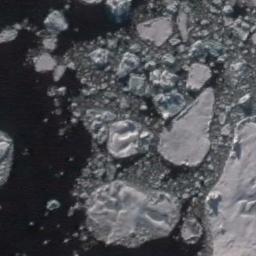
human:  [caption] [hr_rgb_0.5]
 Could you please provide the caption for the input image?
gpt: Countless ice cubes of all sizes are closely connected into a large piece floating on the deep blue sea .

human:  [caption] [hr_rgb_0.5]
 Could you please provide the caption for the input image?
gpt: There are sea ice of different sizes .

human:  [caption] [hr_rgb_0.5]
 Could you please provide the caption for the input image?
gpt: There is a big ice and many small ice on the dark green sea .

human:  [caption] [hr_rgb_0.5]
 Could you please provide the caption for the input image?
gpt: A lot of sea ice of different sizes and thickness gathers together and the color of the seawater is deep blue .

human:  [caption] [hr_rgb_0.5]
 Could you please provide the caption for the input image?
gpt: There are some sea ice linked into a sheet .